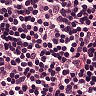
Metastatic tissue present: no